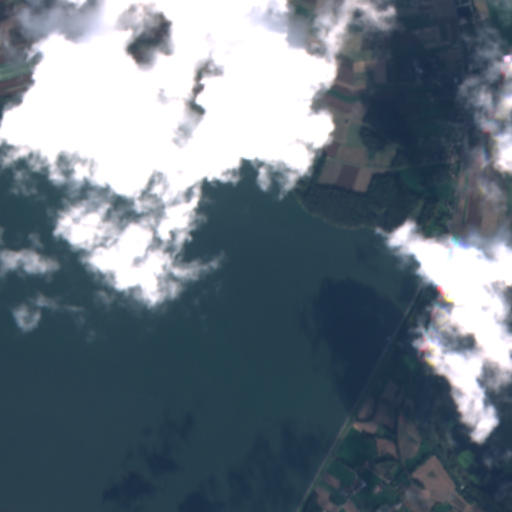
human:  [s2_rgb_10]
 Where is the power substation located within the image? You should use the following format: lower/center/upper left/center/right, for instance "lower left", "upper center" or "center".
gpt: The power substation is located in the upper center of the image.
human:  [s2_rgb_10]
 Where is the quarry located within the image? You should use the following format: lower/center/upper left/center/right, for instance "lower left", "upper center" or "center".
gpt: There is no quarry in the image.